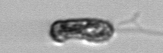
Label: Euglena